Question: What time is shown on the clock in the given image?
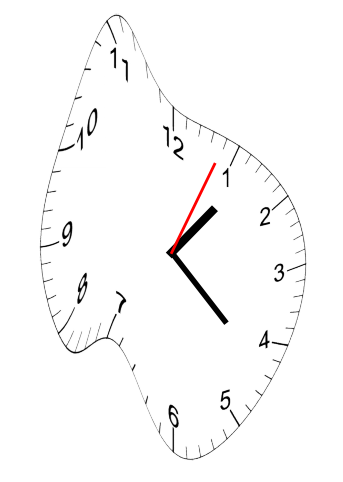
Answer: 01:22:04